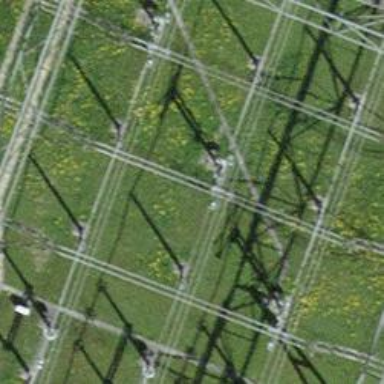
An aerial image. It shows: Busbar power line.